Question: I seem to be getting corrupt values when returning. The image illustrates the output of a loop.

'''
// loop
float *bo = getBoundaries(); // this calls the method displayed below
cout << "
getDisplay: " << bo[0];
// loop
float* getBoundaries()
{
cout << "
getB: " << x1; // this displays the correct value
float boundaries[4] = {};
boundaries[0] = x1;
boundaries[1] = x2;
boundaries[2] = y1;
boundaries[3] = y2;
cout << "
final: " << boundaries[0]; // this also displays the correct value
return boundaries;
}
'''
This happened when I was changing from debug to release mode, however it has now affected both debug and release.
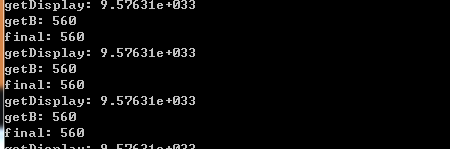
Answer: '''
return boundaries;
'''
Using a pointer to a function local that goes out of scope is undefined behavior. When 'getBoundaries()' returns, the 'boundaries' local goes out of scope and therefore dereferencing the returned pointer could do anything, including crashing the program.
Since arrays cannot be returned by value but structs can, one option would be to return a struct containing an array:
'''
struct boundaries {
float v[4];
};
boundaries getBoundaries() {
boundaries b;
b.v[0] = x1;
b.v[1] = x2;
b.v[2] = y1;
b.v[3] = y2;
return b;
}
// Then in your loop:
boundaries bo = getBoundaries();
cout << "
getDisplay: " << bo.v[0];
'''
You could also return 'std::vector<float>', or (if you have C++11) then the best option would be 'std::array<float, 4>'.